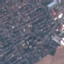
Label: Residential